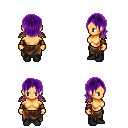
a pixel art fantasy rpg character, female body template, human, tanned skin, leather shoulder armor, robe skirt, purple long bangs hairstyle, cloth bracers, black shoes, four views (front, back, left, right), 2x2 character sprite sheet, small pixel art, hard edges, no anti-aliasing